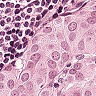
Metastatic tissue present: yes